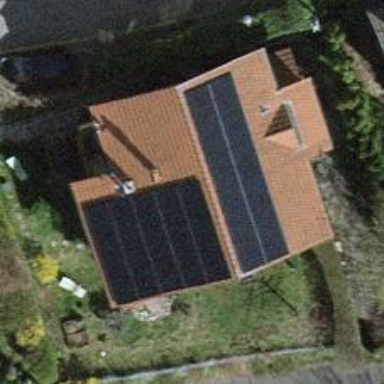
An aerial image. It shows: Solar power generator utilizing photovoltaic technology with solar photovoltaic panels.